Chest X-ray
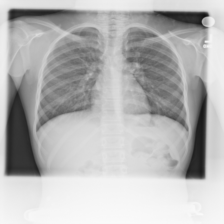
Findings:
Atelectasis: negative
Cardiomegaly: negative
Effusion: negative
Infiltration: negative
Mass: negative
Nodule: negative
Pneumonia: negative
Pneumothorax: negative
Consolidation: negative
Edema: negative
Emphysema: negative
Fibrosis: negative
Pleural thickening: negative
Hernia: negative